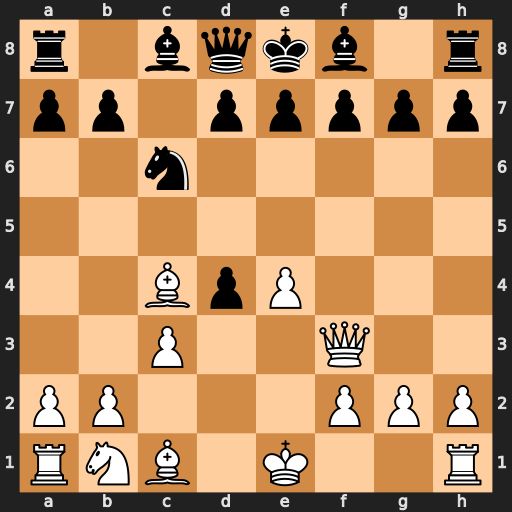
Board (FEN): r1bqkb1r/pp1ppppp/2n5/8/2BpP3/2P2Q2/PP3PPP/RNB1K2R
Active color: w
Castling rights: KQkq
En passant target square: -
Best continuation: Qxf7#